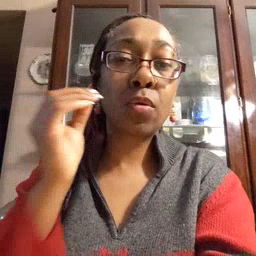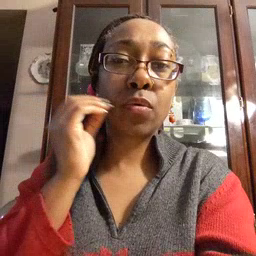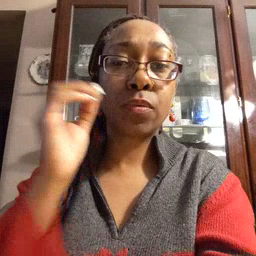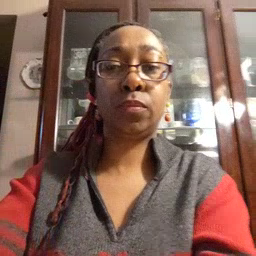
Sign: home